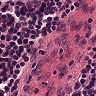
Metastatic tissue present: no